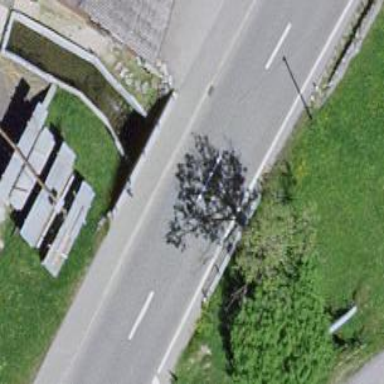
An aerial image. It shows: Secondary road with asphalt surface passing over bridge.